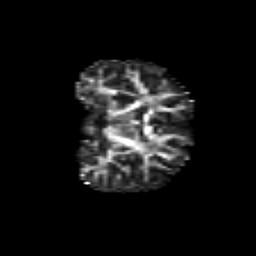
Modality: FA
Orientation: coronal
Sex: female
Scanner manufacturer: siemens
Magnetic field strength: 3 T
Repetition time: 5 s
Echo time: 0.071 s